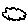
Label: cloud